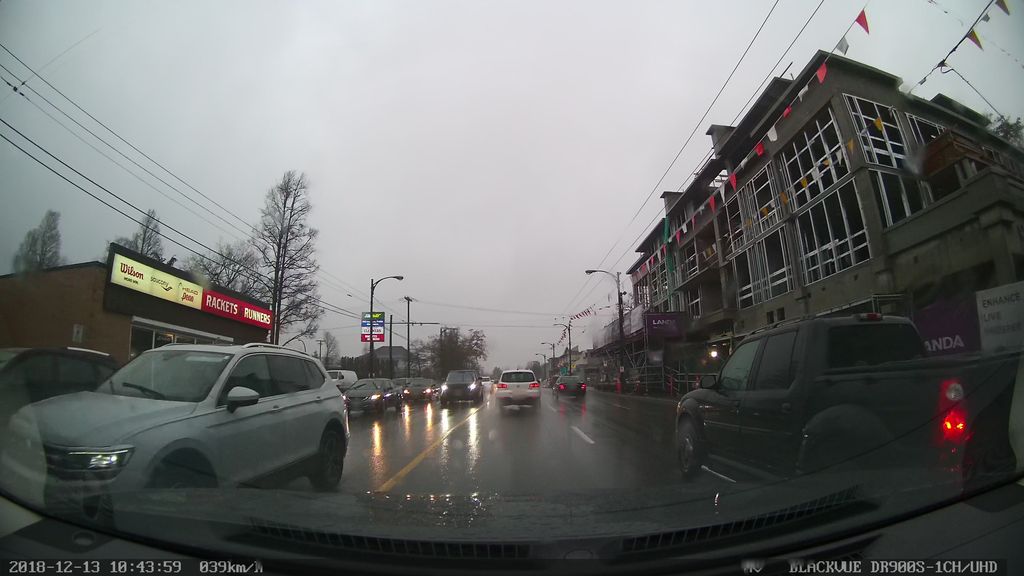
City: vancouver